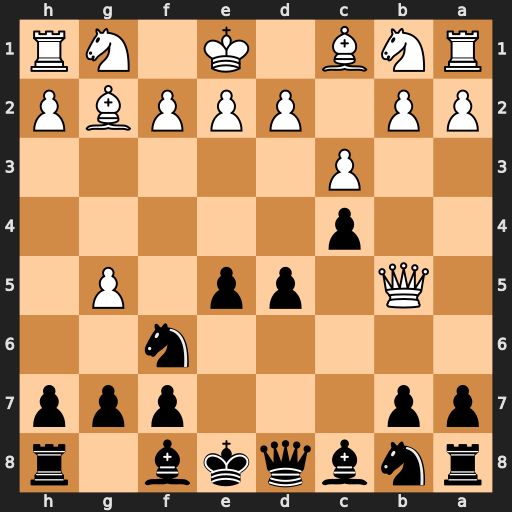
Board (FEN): rnbqkb1r/pp3ppp/5n2/1Q1pp1P1/2p5/2P5/PP1PPPBP/RNB1K1NR
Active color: b
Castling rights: KQkq
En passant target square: -
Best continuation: Bd7 Qxb7 Bc6